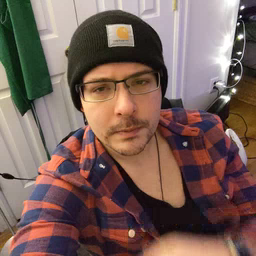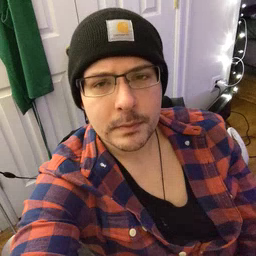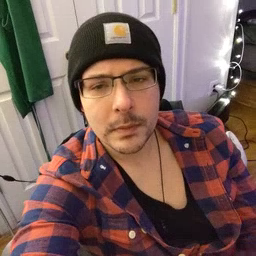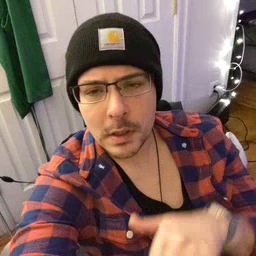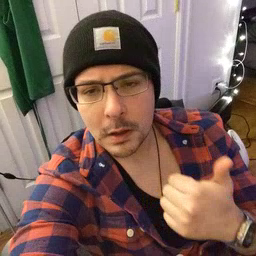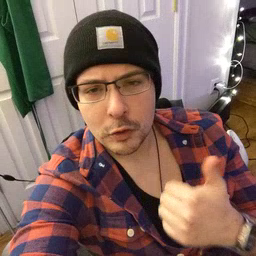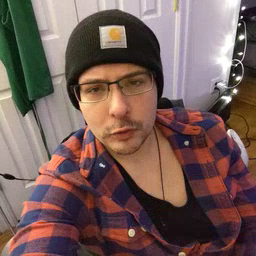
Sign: another